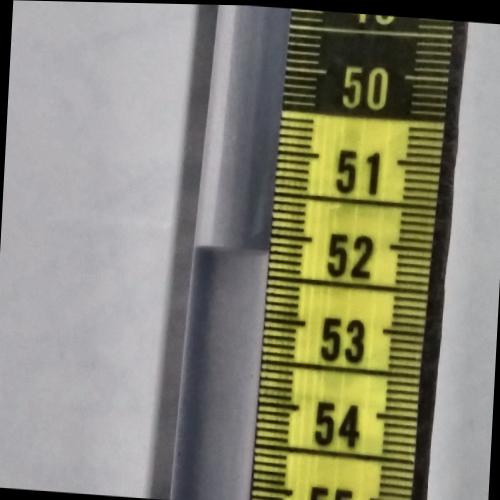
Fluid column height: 52.2 cm